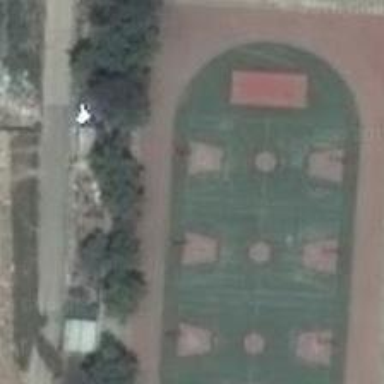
This rectangular area close the road is a playground consisting of three basketball courts .